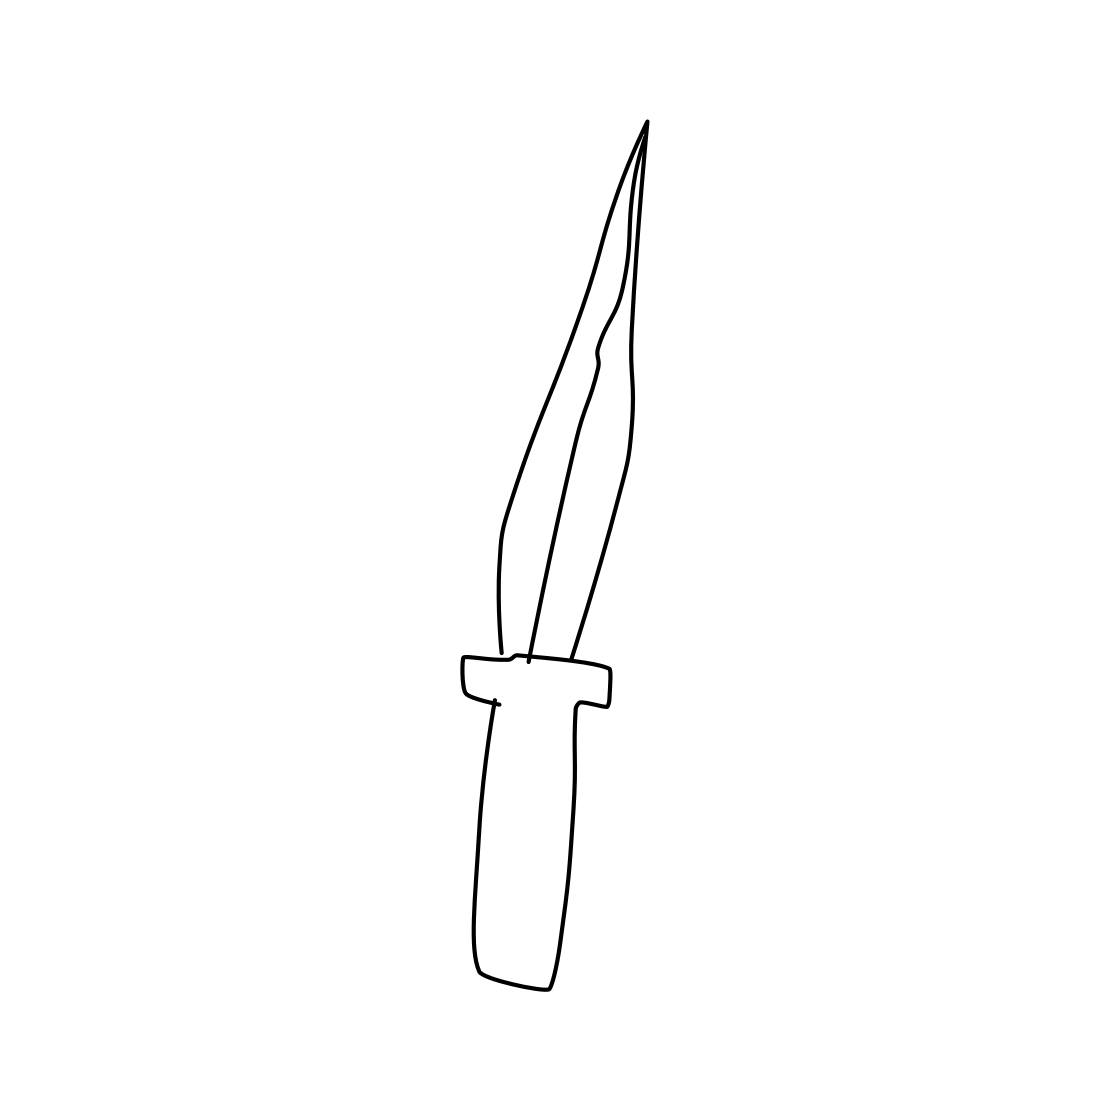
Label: sword